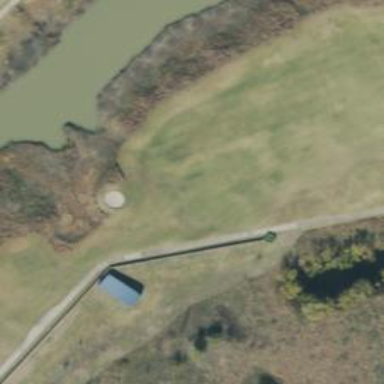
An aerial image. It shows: Path used for both walking and golf.